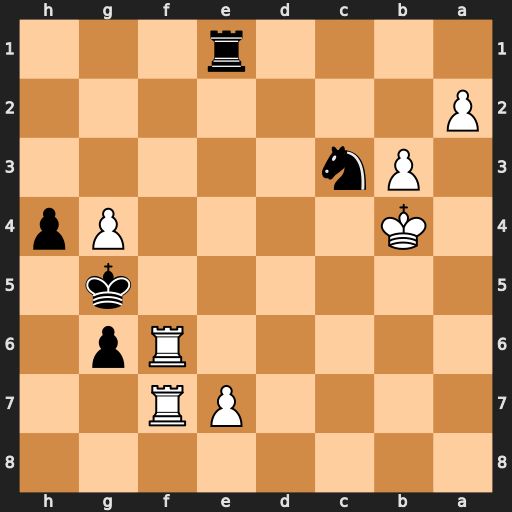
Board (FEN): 8/4PR2/5Rp1/6k1/1K4Pp/1Pn5/P7/4r3
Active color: b
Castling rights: -
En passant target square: -
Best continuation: Nd5+ Ka5 Nxf6